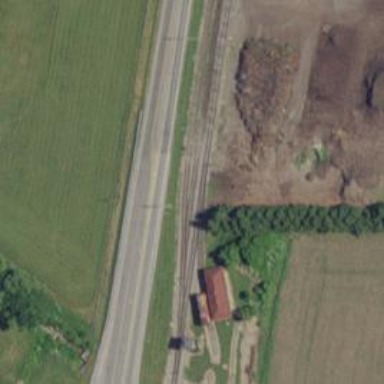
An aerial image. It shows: Preserved railway yard with rails.